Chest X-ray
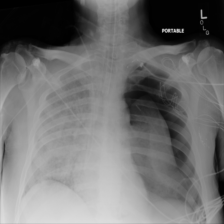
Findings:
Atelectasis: positive
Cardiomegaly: negative
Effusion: negative
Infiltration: negative
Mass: negative
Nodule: negative
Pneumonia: negative
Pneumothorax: positive
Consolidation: positive
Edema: negative
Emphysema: negative
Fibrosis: negative
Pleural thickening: negative
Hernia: negative